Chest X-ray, AP view. Patient: 22 years old, sex M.
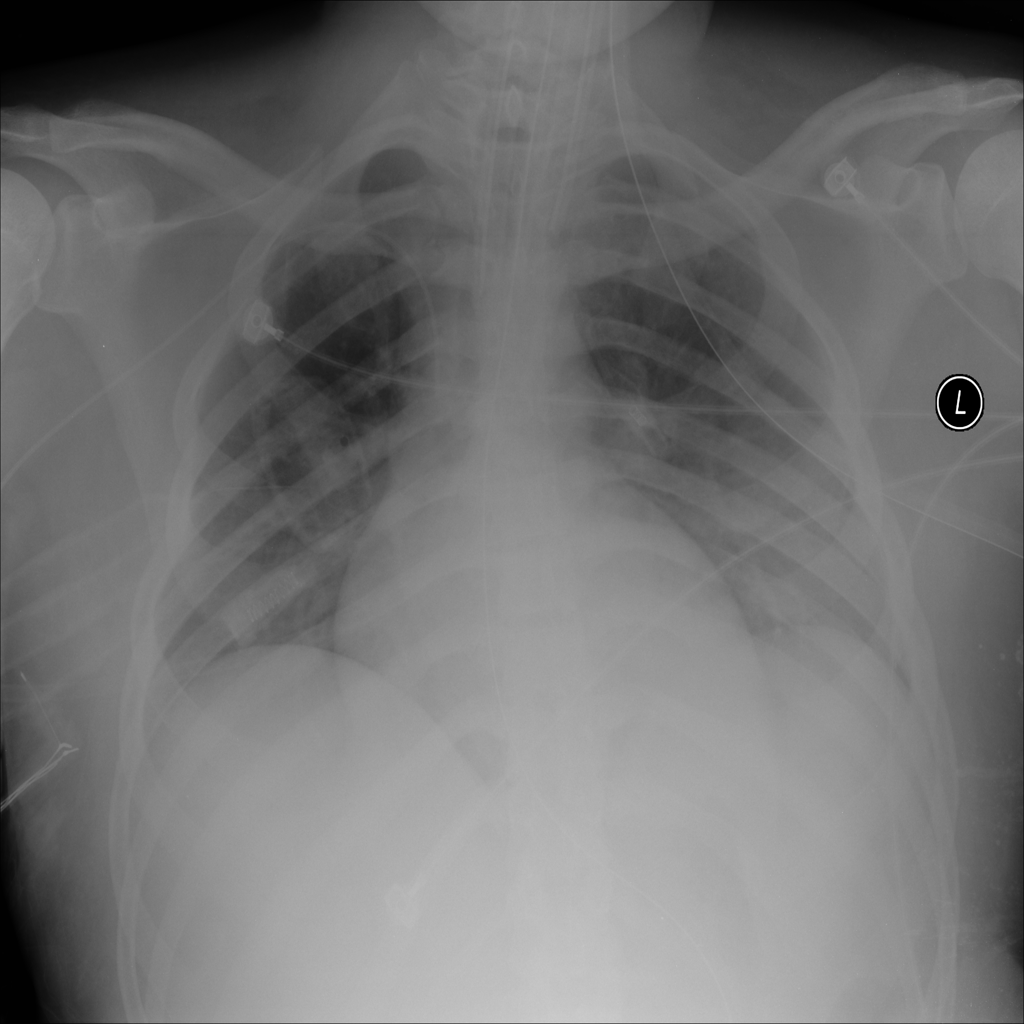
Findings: No Finding